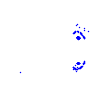
Particle: proton